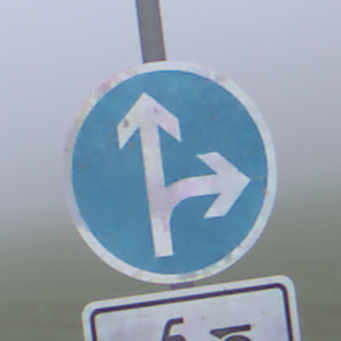
Verkehrszeichen: VorgeschriebeneFahrtrichtungGeradeausOderRechts
Zusatzzeichen unten: EinspurigeFahrzeugeFrei2
Umgebung: Outdoor, RoadRail
Tageszeit: MorningAfternoon
Wetter: Overcast
Licht: Natural
Jahreszeit: NotSpecified
Kontrast: LowContrast